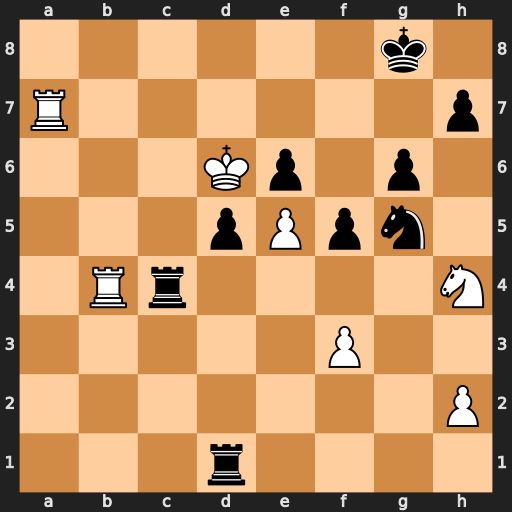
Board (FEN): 6k1/R6p/3Kp1p1/3pPpn1/1Rr4N/5P2/7P/3r4
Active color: w
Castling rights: -
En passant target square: -
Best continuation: Rb8+ Rc8 Rxc8#